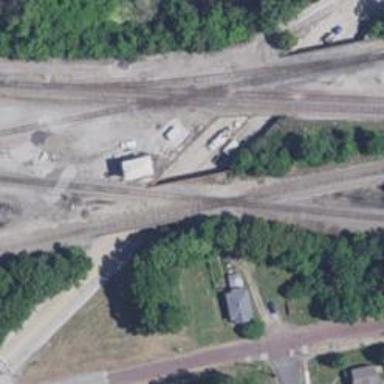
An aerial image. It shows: Railway crossing.